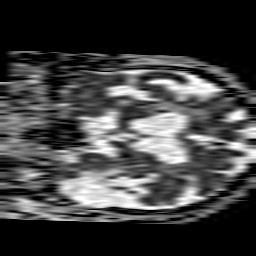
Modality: ADC
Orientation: coronal
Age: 87
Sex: male
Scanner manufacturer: philips
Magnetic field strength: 1.5 T
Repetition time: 3.655 s
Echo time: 0.09257 s